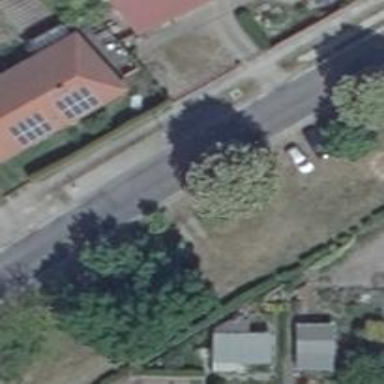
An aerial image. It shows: Tree-lined avenue.